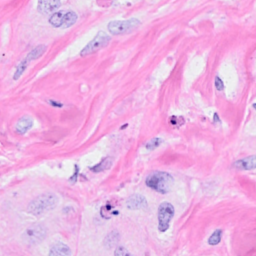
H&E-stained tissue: Breast